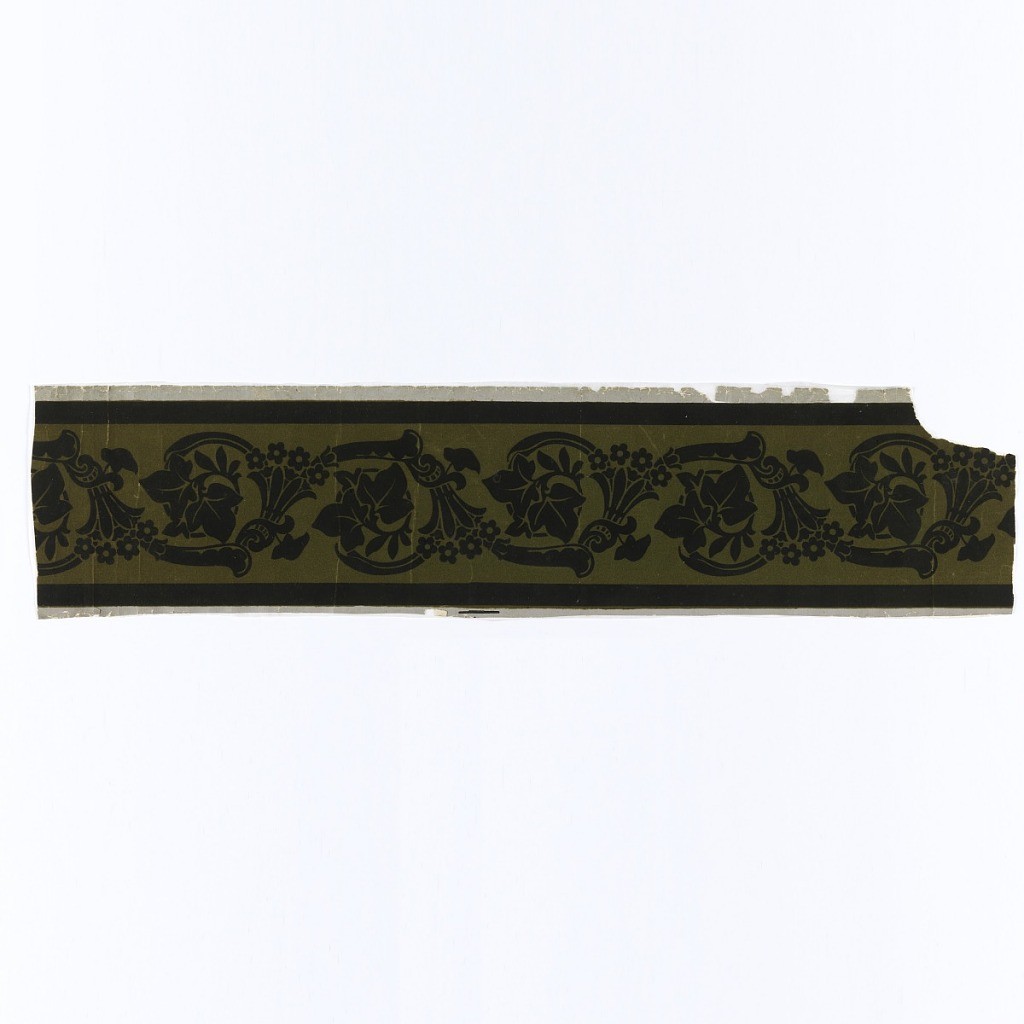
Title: Border
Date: ca. 1840
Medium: Block-printed, flocked, handmade paper, joined
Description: Basically a rinceau design done in black print on yellow-green flocked ground. Ivy leaves combine with four-part floral spray in design.